Aerial crown-view tile of a tropical tree (Barro Colorado Island, Panama), acquired 20240813:
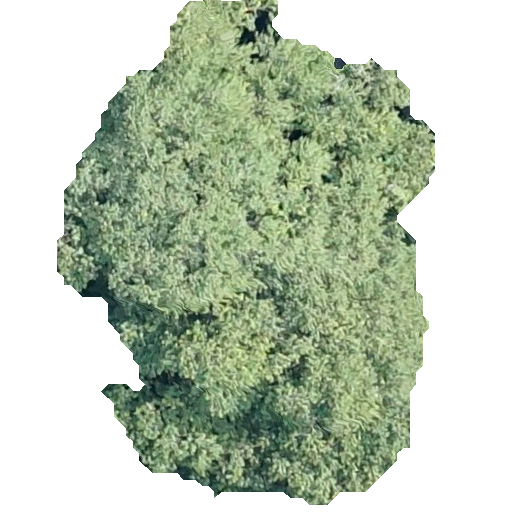
Species: Luehea seemannii
GBIF accepted scientific name: Luehea seemannii
Crown area: 209.477 m²